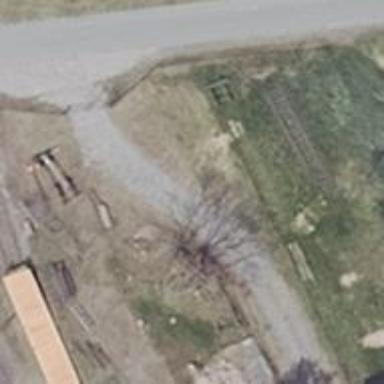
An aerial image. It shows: Railway yard used for servicing trains.